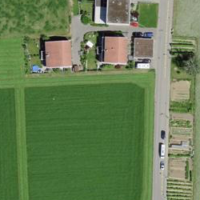
EUNIS habitat code: 25
Species observed at this site:
Corvus corone
Sylvia borin
Dendrocopos major
Emberiza cirlus
Buteo buteo
Sylvia atricapilla
Muscicapa striata
Phylloscopus collybita
Cuculus canorus
Erithacus rubecula
Pica pica
Phoenicurus ochruros
Certhia familiaris
Phoenicurus phoenicurus
Saxicola rubicola
Falco tinnunculus
Picus viridis
Cyanistes caeruleus
Anas platyrhynchos
Sturnus vulgaris
Chloris chloris
Streptopelia decaocto
Corvus frugilegus
Fringilla coelebs
Passer domesticus
Lanius collurio
Coloeus monedula
Carduelis carduelis
Columba palumbus
Turdus merula
Passer montanus
Parus major
Hirundo rustica
Milvus migrans
Milvus milvus
Columba oenas
Ciconia ciconia
Motacilla alba
Delichon urbicum